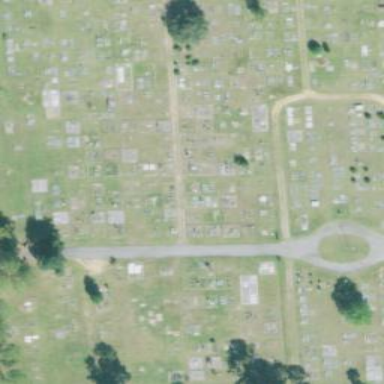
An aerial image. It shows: Cemetery.